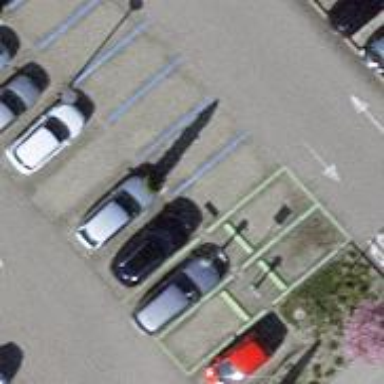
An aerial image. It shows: Charging station.